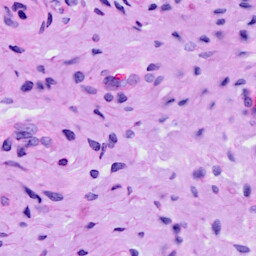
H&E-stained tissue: Cervix